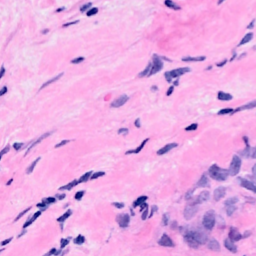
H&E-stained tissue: Breast